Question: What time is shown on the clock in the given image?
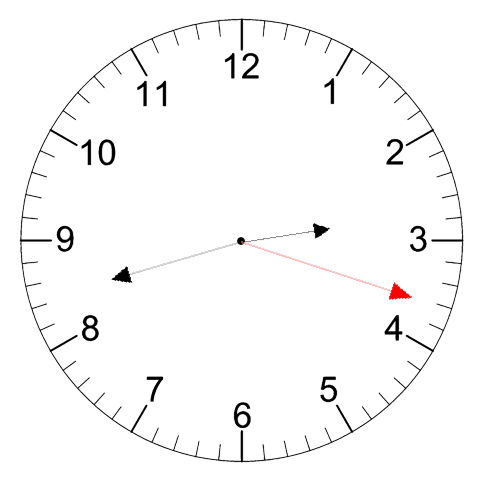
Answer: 02:42:18